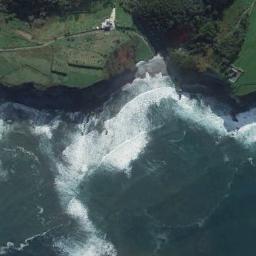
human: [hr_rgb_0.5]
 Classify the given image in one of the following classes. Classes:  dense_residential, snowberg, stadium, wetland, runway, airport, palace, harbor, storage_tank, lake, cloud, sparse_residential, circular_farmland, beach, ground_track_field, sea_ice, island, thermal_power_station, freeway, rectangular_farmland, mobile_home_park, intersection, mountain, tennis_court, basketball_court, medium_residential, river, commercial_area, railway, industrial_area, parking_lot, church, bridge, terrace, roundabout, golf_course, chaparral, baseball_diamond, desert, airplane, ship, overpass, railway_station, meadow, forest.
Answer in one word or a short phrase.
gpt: beach